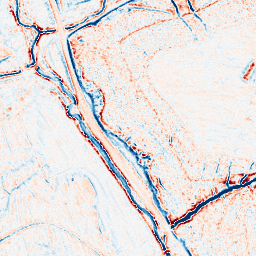
Category: edge_preserving
Decomposition family: bilateral
Decomposition parameters: d: 9
sigma_color: 100
sigma_space: 75
Upsampling method: regularized
Upsampling parameters: scale: 2
lambda_reg: 0.01
Upsampling scale: 2